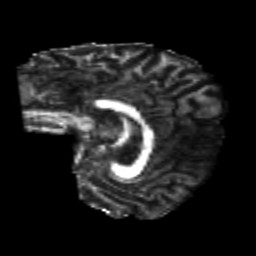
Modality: FA
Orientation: sagittal
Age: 24
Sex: male
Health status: healthy
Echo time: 0.074 s